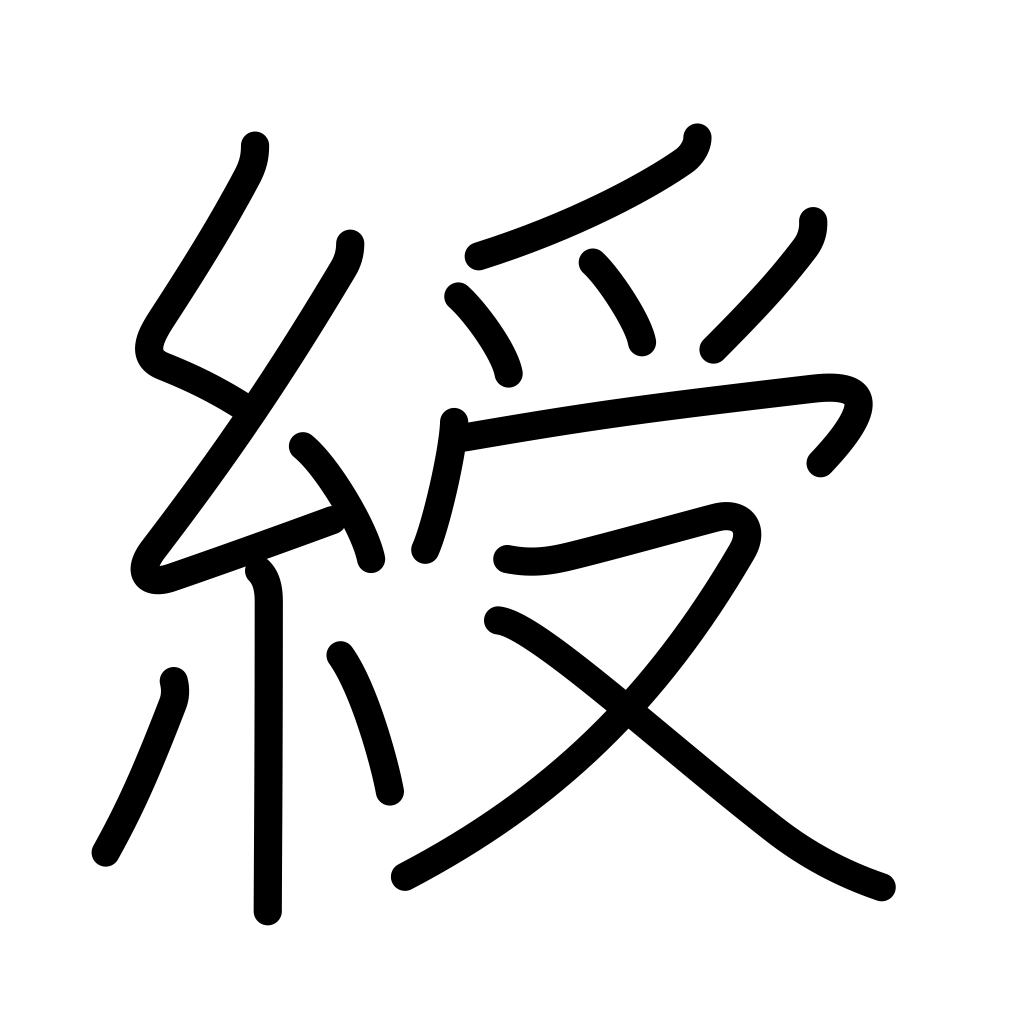
Meaning: ribbon